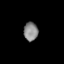
Tissue: lung
Cell type: Endothelial cells
Senescence score: 0.5783
Nuclear area (px): 260
Mean DAPI intensity: 134.977